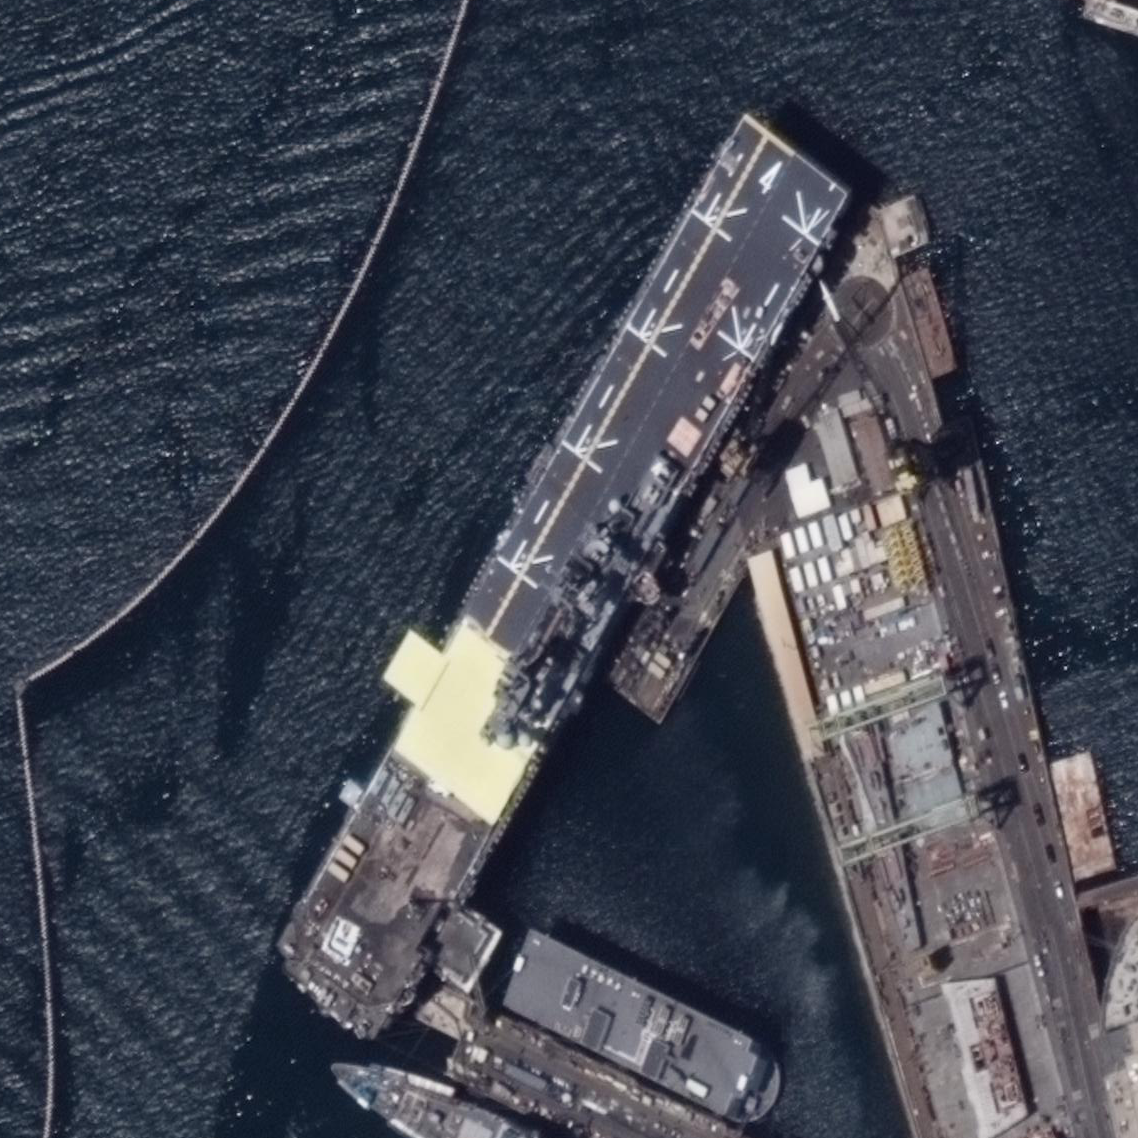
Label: assault